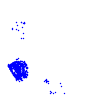
Particle: electron